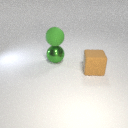
large green metal sphere behind large brown rubber cube